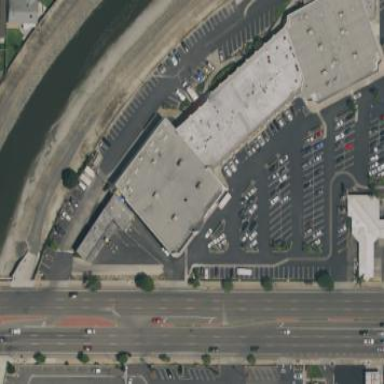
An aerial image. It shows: Commercial building.